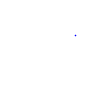
Particle: proton